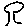
Label: tree